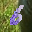
Label: 6